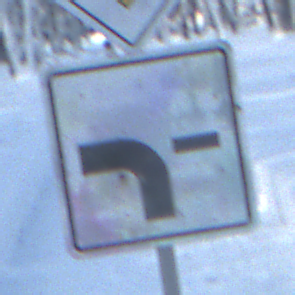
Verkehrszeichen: VerlaufVorfahrtsstrasse6
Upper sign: Vorfahrtsstrasse
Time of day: MorningAfternoon
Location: Outdoor (Nature)
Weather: Clear
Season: Winter
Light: Natural